Question: As scenes in Storyboards can not be connected using 'IBOutlets', segues would be a great way.
While it's easy to create custom segues, there seems to be no way to create custom "Relationship Segues".

Is that so?
Only Apple can create such segues ('UITabBarController''s 'viewControllers', 'UINavigationController''s 'rootController', etc.)?
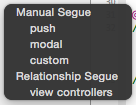
Answer: Now we can actually do this!
<URL>
Just create a custom 'UIStoryboardSegue' subclass, then it will become available in Interface Builder.
The result is the same as creating a "Custom" segue and setting its class to your subclass.
An example from the <URL> library:
'''
public class DrawerEmbedRightControllerSegue: UIStoryboardSegue {
final public override func perform() {
if let sourceViewController = source as? DrawerController {
sourceViewController.setViewController(destination, for: .right)
} else {
assertionFailure("SourceViewController must be DrawerController!")
}
}
}
'''